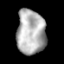
Tissue: lung
Cell type: Myeloid cells
Senescence score: 0.5565
Nuclear area (px): 1259
Mean DAPI intensity: 176.919